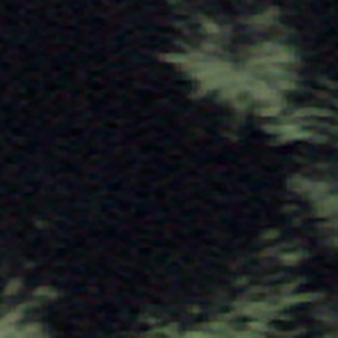
Label: other